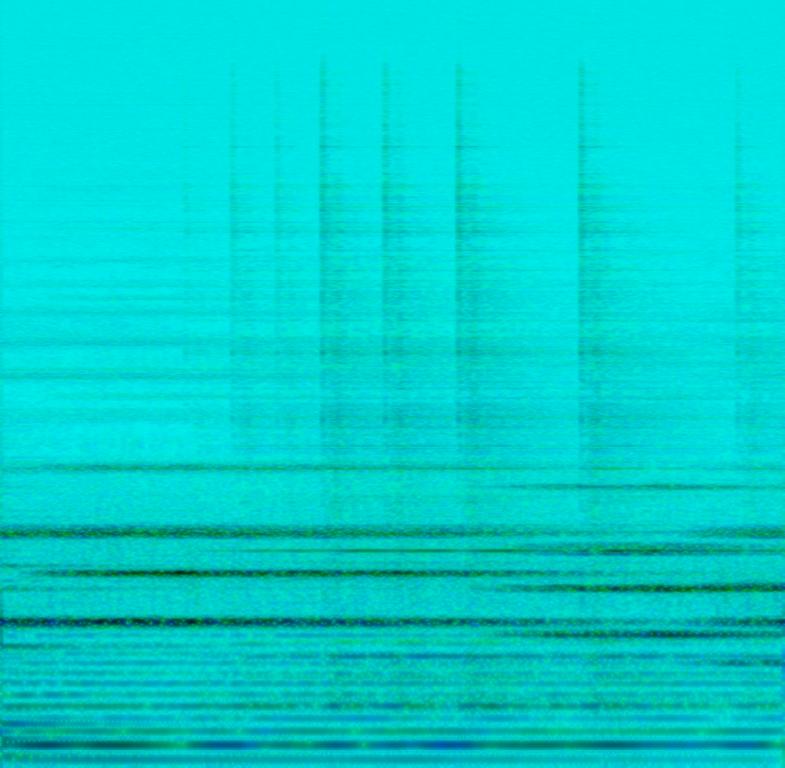
This music is an ominous instrumental. The tempo is slow with a spooky electronic keyboard harmony and menacing bass on the cello. The music is eerie, sinister, frightening, and baleful.